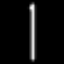
Label: line